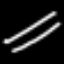
Label: line